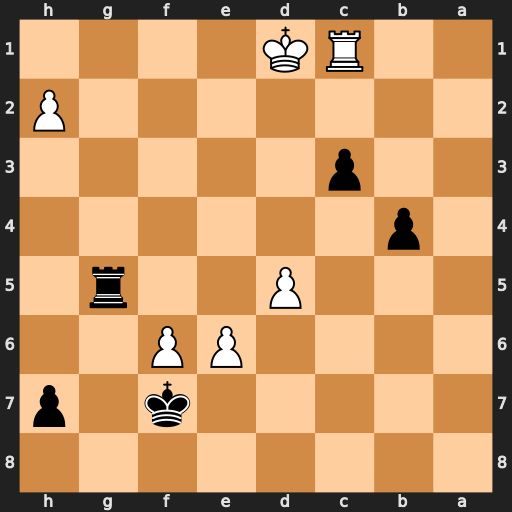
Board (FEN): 8/5k1p/4PP2/3P2r1/1p6/2p5/7P/2RK4
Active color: b
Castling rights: -
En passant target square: -
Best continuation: Kxf6 Kc2 Rxd5